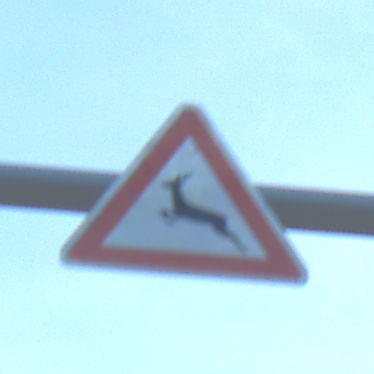
Verkehrszeichen: WildwechselRechts
Umgebung: Outdoor, Nature
Tageszeit: SunriseSunset
Wetter: PartlyCloudy
Licht: Natural
Jahreszeit: NotSpecified
Kontrast: MediumContrast